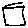
Label: square